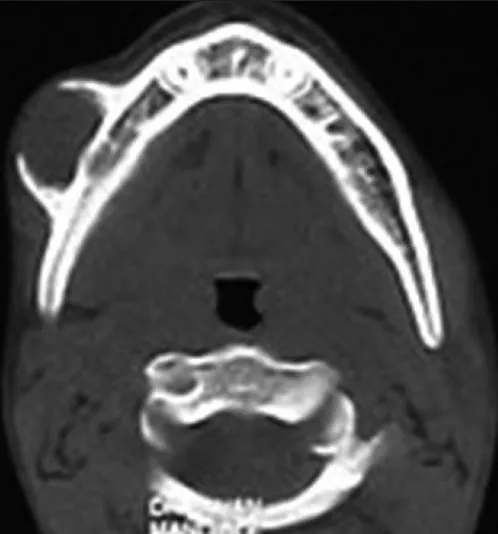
The axial CT view in bone window showing a massive periosteal reaction on the buccal surface, demonstrating the sclerotic borders of the lesion with soft tissue density within the central zone.
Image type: radiology (ct)